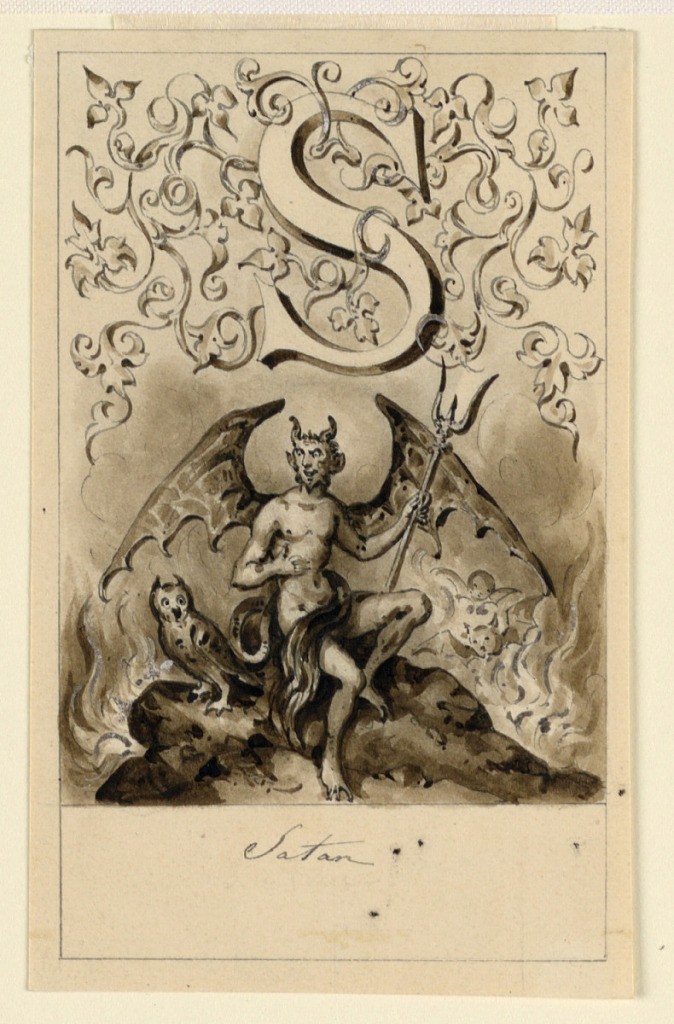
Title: Design for the letter S of a primer: Satan
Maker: Victor Vincent Adam, French, 1801 – 1866
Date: ca. 1830
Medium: Graphite, pen and bistre ink, brush and ink wash, with white heightening on cream paper.
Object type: Drawing
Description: Letter above, flanked by intertwining rinceau.